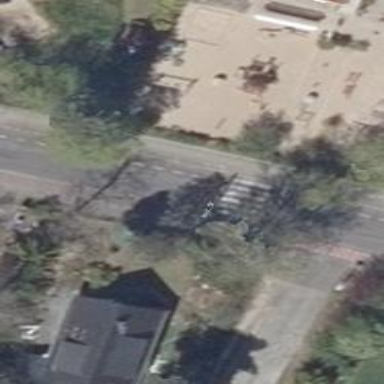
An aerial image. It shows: Zebra crossing on the road.